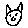
Label: cat